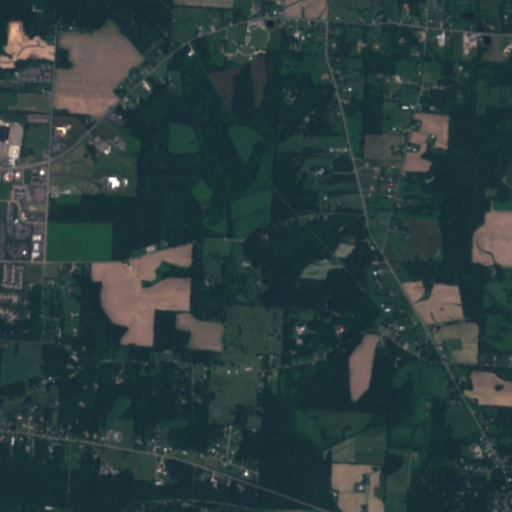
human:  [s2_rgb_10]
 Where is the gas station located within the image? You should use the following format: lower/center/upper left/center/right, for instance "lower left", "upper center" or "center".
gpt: The gas station is located in the center left of the image.
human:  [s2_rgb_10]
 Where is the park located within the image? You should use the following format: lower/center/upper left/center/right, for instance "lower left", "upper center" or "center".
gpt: The park is located in the upper center of the image.
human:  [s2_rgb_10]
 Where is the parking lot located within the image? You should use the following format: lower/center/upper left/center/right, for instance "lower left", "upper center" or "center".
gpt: The parking lot is located in the left of the image.
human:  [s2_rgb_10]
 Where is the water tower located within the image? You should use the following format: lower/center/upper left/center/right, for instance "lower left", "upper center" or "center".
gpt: The water tower is located in the lower right of the image.
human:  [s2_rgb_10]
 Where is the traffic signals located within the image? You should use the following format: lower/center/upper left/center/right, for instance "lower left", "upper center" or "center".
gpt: The traffic signals is located in the upper left of the image.
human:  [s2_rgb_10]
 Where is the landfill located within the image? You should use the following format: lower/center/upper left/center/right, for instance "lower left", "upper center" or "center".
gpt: There is no landfill in the image.